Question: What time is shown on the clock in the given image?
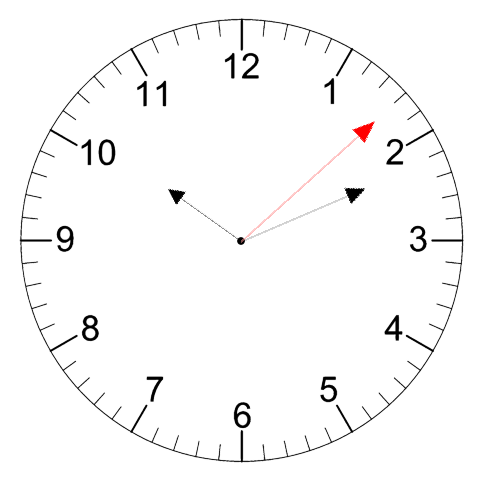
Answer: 10:11:08